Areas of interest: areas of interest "Home Appliance and Electronics Store"
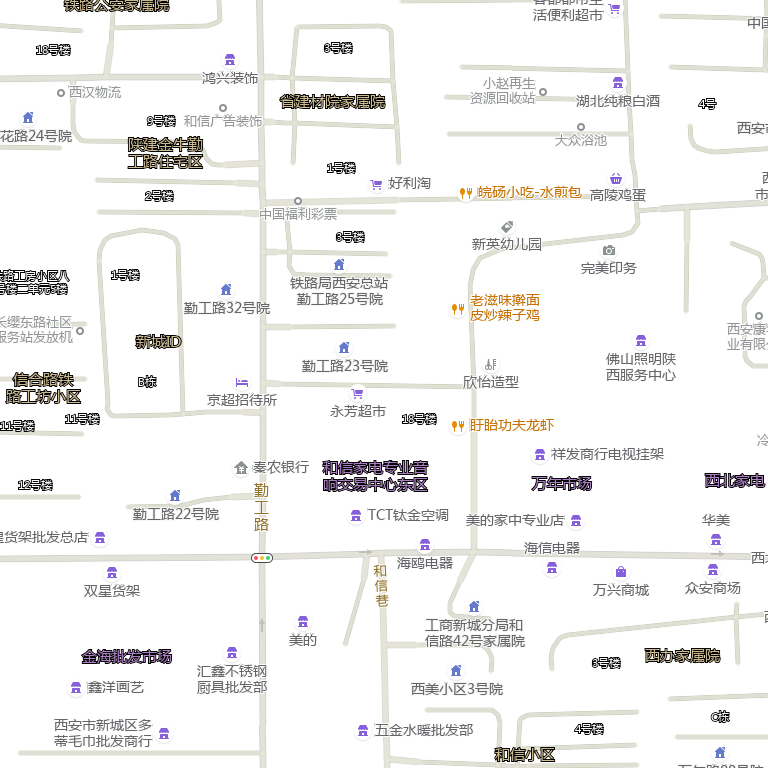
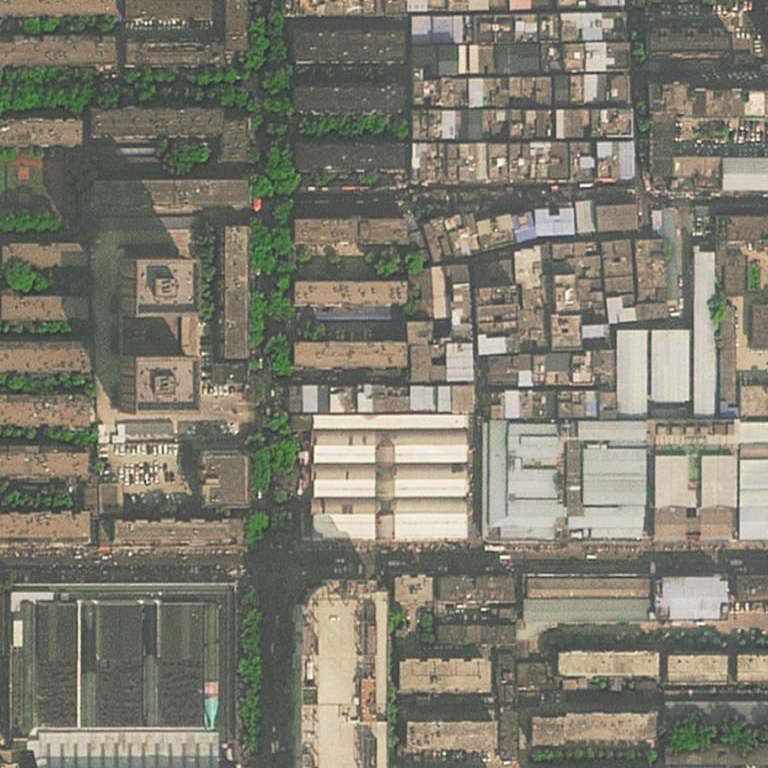